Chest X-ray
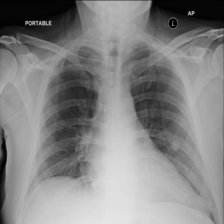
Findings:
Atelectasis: negative
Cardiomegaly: negative
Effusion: negative
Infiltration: negative
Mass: negative
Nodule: positive
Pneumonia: negative
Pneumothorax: negative
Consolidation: negative
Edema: negative
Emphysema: negative
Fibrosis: negative
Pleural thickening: negative
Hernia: negative